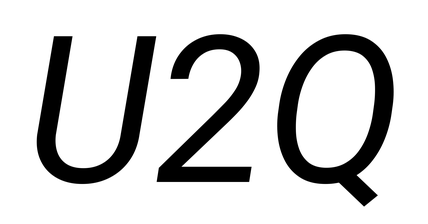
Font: Roboto-Italic_Italic